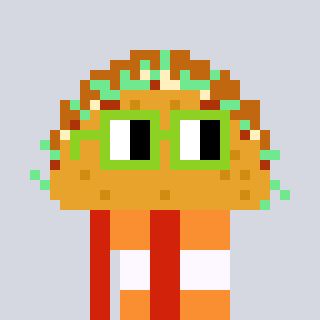
a pixel art character with square light green glasses, a taco-shaped head and a red-colored body on a cool background